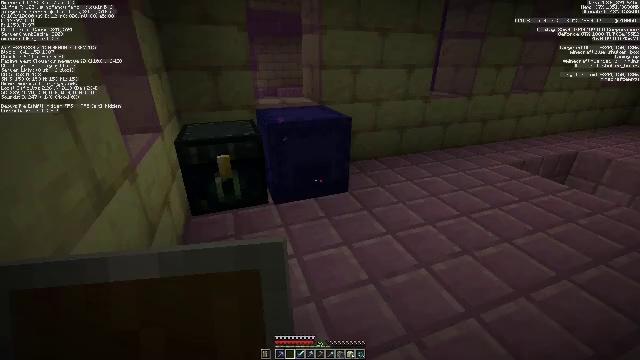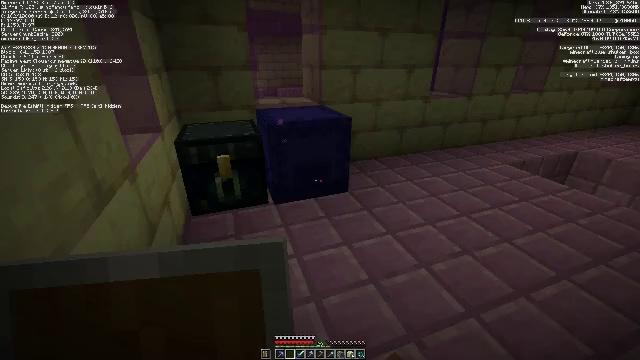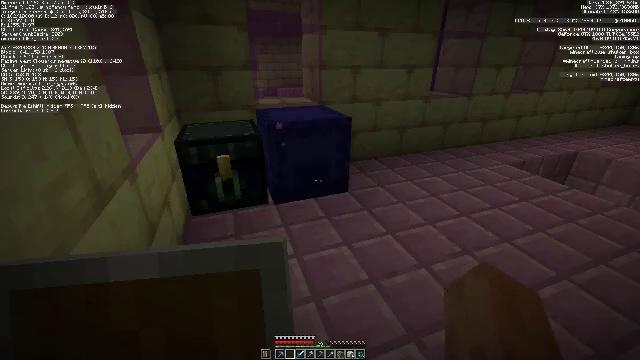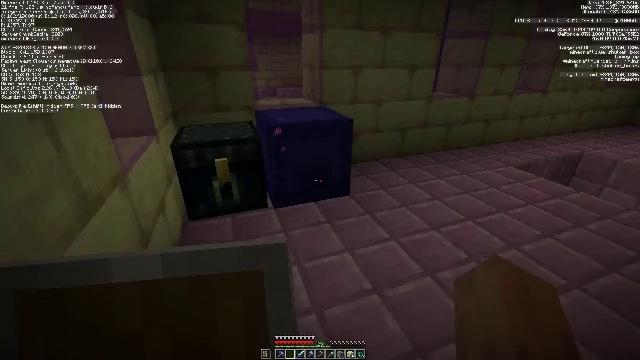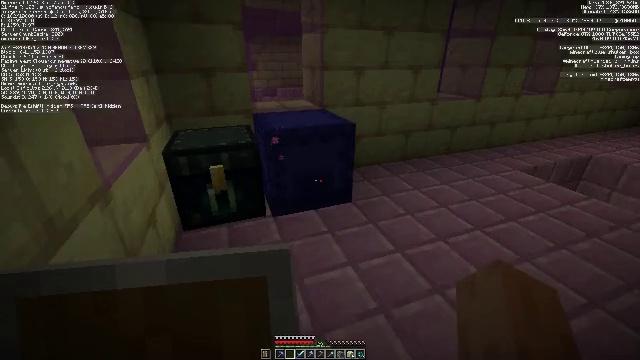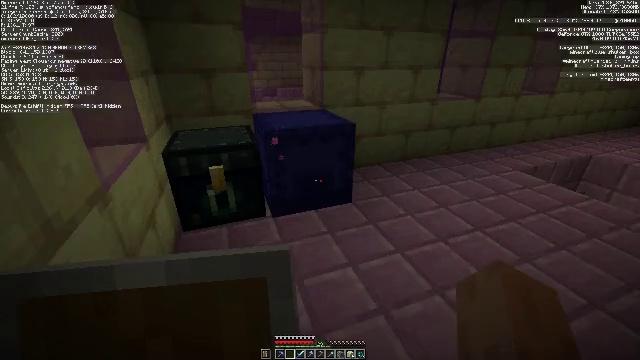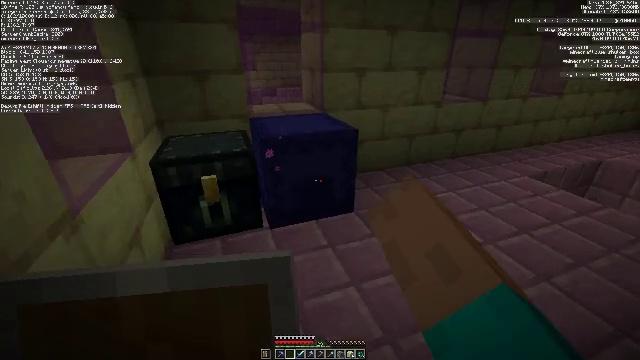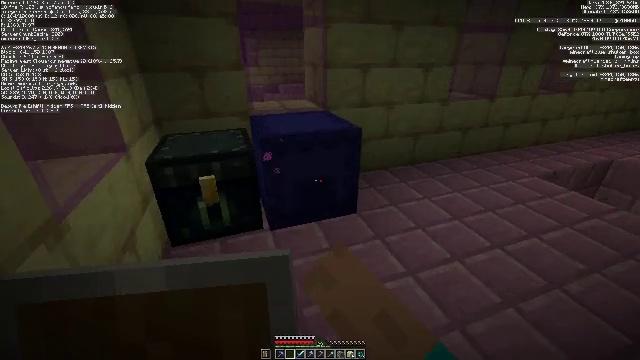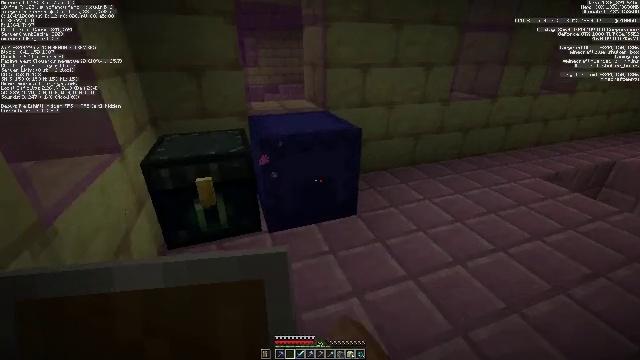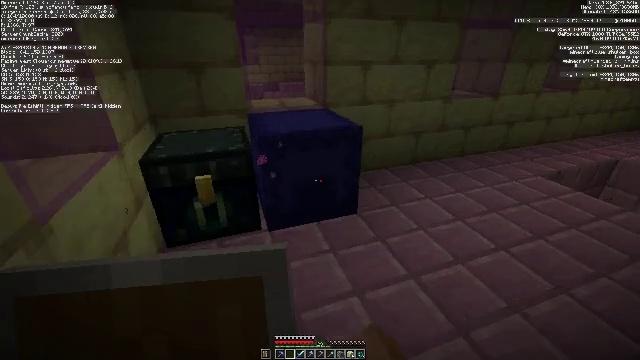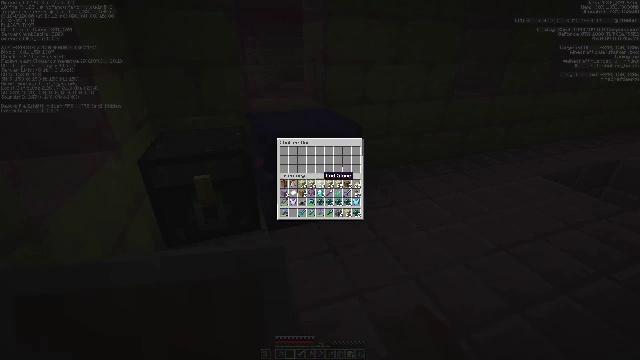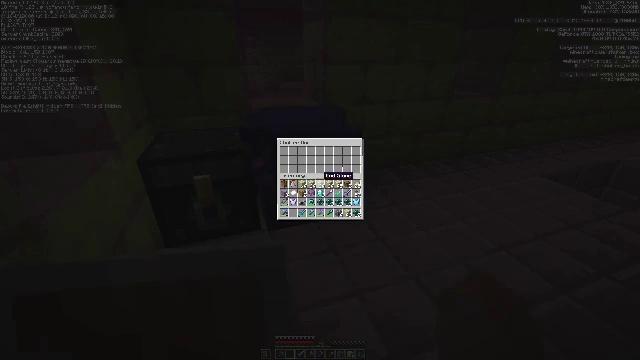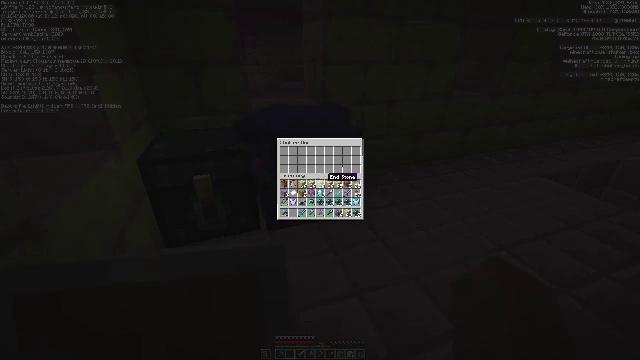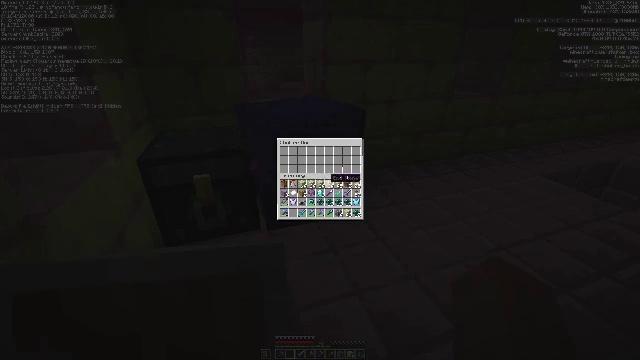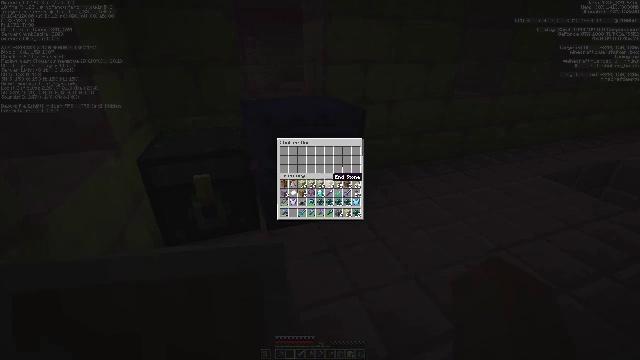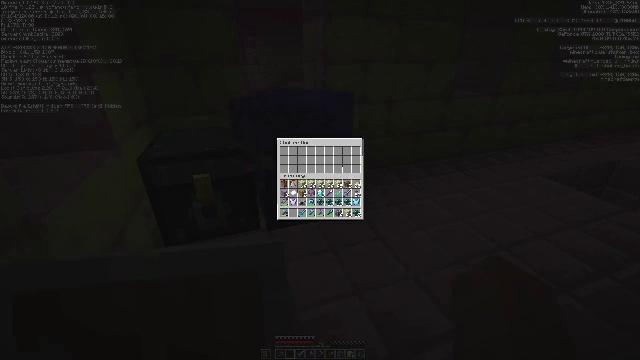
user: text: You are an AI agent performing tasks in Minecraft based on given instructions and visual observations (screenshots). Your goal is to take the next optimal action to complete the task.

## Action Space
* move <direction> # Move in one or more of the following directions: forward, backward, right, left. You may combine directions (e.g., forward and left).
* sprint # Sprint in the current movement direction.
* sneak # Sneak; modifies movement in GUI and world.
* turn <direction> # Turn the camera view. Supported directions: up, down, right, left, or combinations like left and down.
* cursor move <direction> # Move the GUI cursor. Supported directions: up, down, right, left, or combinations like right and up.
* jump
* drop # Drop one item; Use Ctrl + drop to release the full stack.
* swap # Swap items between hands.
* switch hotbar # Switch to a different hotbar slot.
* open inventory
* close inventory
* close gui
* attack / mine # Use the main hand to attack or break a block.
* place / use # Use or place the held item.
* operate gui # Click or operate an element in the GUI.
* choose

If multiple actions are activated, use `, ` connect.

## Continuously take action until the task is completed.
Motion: motion action
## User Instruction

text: Break the blue shulker box to pick it up.
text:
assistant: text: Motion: no_op
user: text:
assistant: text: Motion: no_op
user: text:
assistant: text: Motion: move forward
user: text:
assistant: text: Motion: move forward
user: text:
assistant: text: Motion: move forward, use / place
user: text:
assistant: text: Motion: use / place
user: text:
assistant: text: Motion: no_op
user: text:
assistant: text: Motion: no_op
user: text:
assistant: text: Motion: no_op
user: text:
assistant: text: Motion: no_op
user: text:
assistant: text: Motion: no_op
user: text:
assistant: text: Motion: turn right
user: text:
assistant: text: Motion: no_op
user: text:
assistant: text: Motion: no_op
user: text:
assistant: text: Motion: turn right and up
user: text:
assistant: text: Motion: turn right
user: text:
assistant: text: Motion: turn down
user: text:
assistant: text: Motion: turn left and down
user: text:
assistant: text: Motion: sneak, turn left
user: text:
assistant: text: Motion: sneak, turn left
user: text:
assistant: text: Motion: sneak, turn left and up
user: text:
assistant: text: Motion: sneak, turn left and up
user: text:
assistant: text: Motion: sneak
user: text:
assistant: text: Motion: sneak
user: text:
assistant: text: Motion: sneak, attack / mine
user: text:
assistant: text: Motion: sneak, attack / mine
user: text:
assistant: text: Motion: sneak, attack / mine
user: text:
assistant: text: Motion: sneak, turn right
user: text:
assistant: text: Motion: sneak
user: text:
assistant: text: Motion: sneak, attack / mine